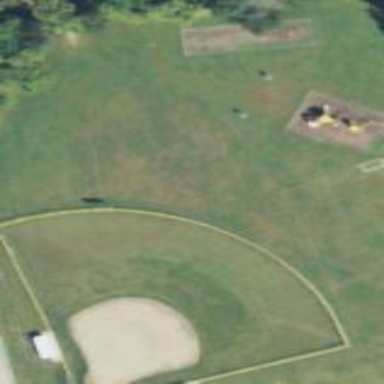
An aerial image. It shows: Baseball pitch for leisure and sports activities.